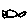
Label: fish